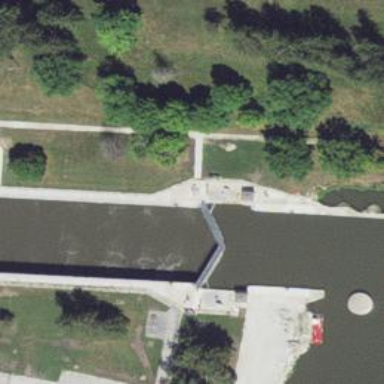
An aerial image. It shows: Lock gate along waterway.